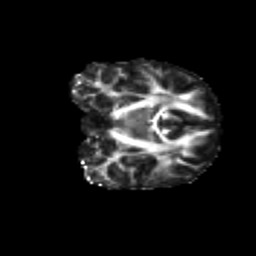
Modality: FA
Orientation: coronal
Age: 11
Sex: female
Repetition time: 9.4 s
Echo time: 0.089 s